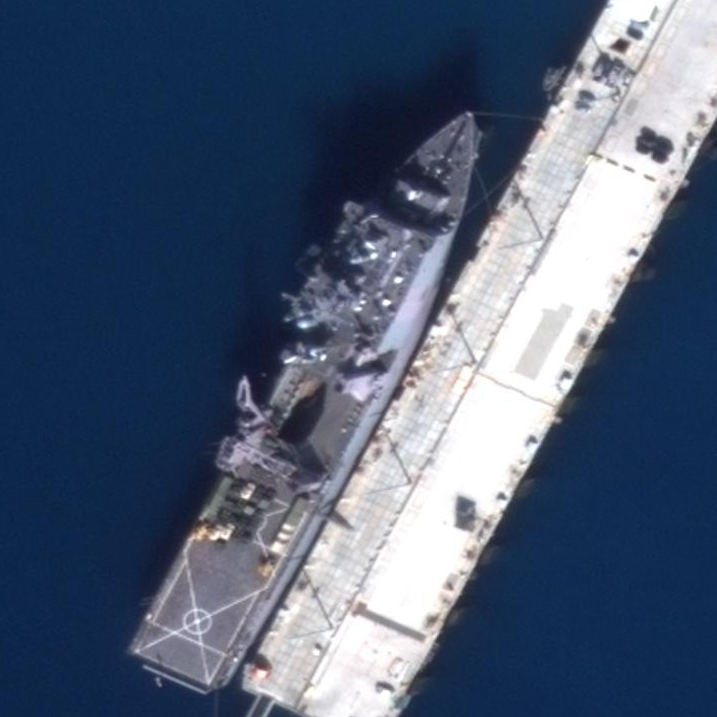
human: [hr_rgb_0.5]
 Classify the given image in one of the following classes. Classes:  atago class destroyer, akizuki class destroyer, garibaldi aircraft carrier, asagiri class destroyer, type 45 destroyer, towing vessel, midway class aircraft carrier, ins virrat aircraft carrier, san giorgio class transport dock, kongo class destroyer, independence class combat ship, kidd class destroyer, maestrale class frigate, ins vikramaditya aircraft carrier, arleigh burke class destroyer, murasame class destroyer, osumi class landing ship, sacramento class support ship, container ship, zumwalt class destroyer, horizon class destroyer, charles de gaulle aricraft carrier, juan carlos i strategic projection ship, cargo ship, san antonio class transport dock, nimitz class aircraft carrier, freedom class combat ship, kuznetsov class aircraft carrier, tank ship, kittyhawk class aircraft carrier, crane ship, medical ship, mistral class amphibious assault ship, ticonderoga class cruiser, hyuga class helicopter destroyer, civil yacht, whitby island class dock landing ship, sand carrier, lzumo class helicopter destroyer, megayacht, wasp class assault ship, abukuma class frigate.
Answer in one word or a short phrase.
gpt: Whitby Island class dock landing ship